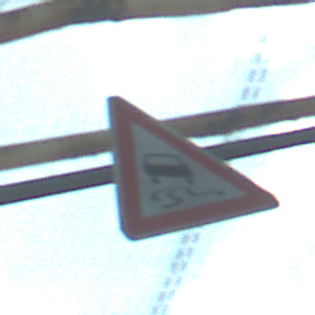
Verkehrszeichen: SchleuderOderRutschgefahr
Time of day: MorningAfternoon
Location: Roofed (Special)
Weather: PartlyCloudy
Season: NotSpecified
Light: Natural